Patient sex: M
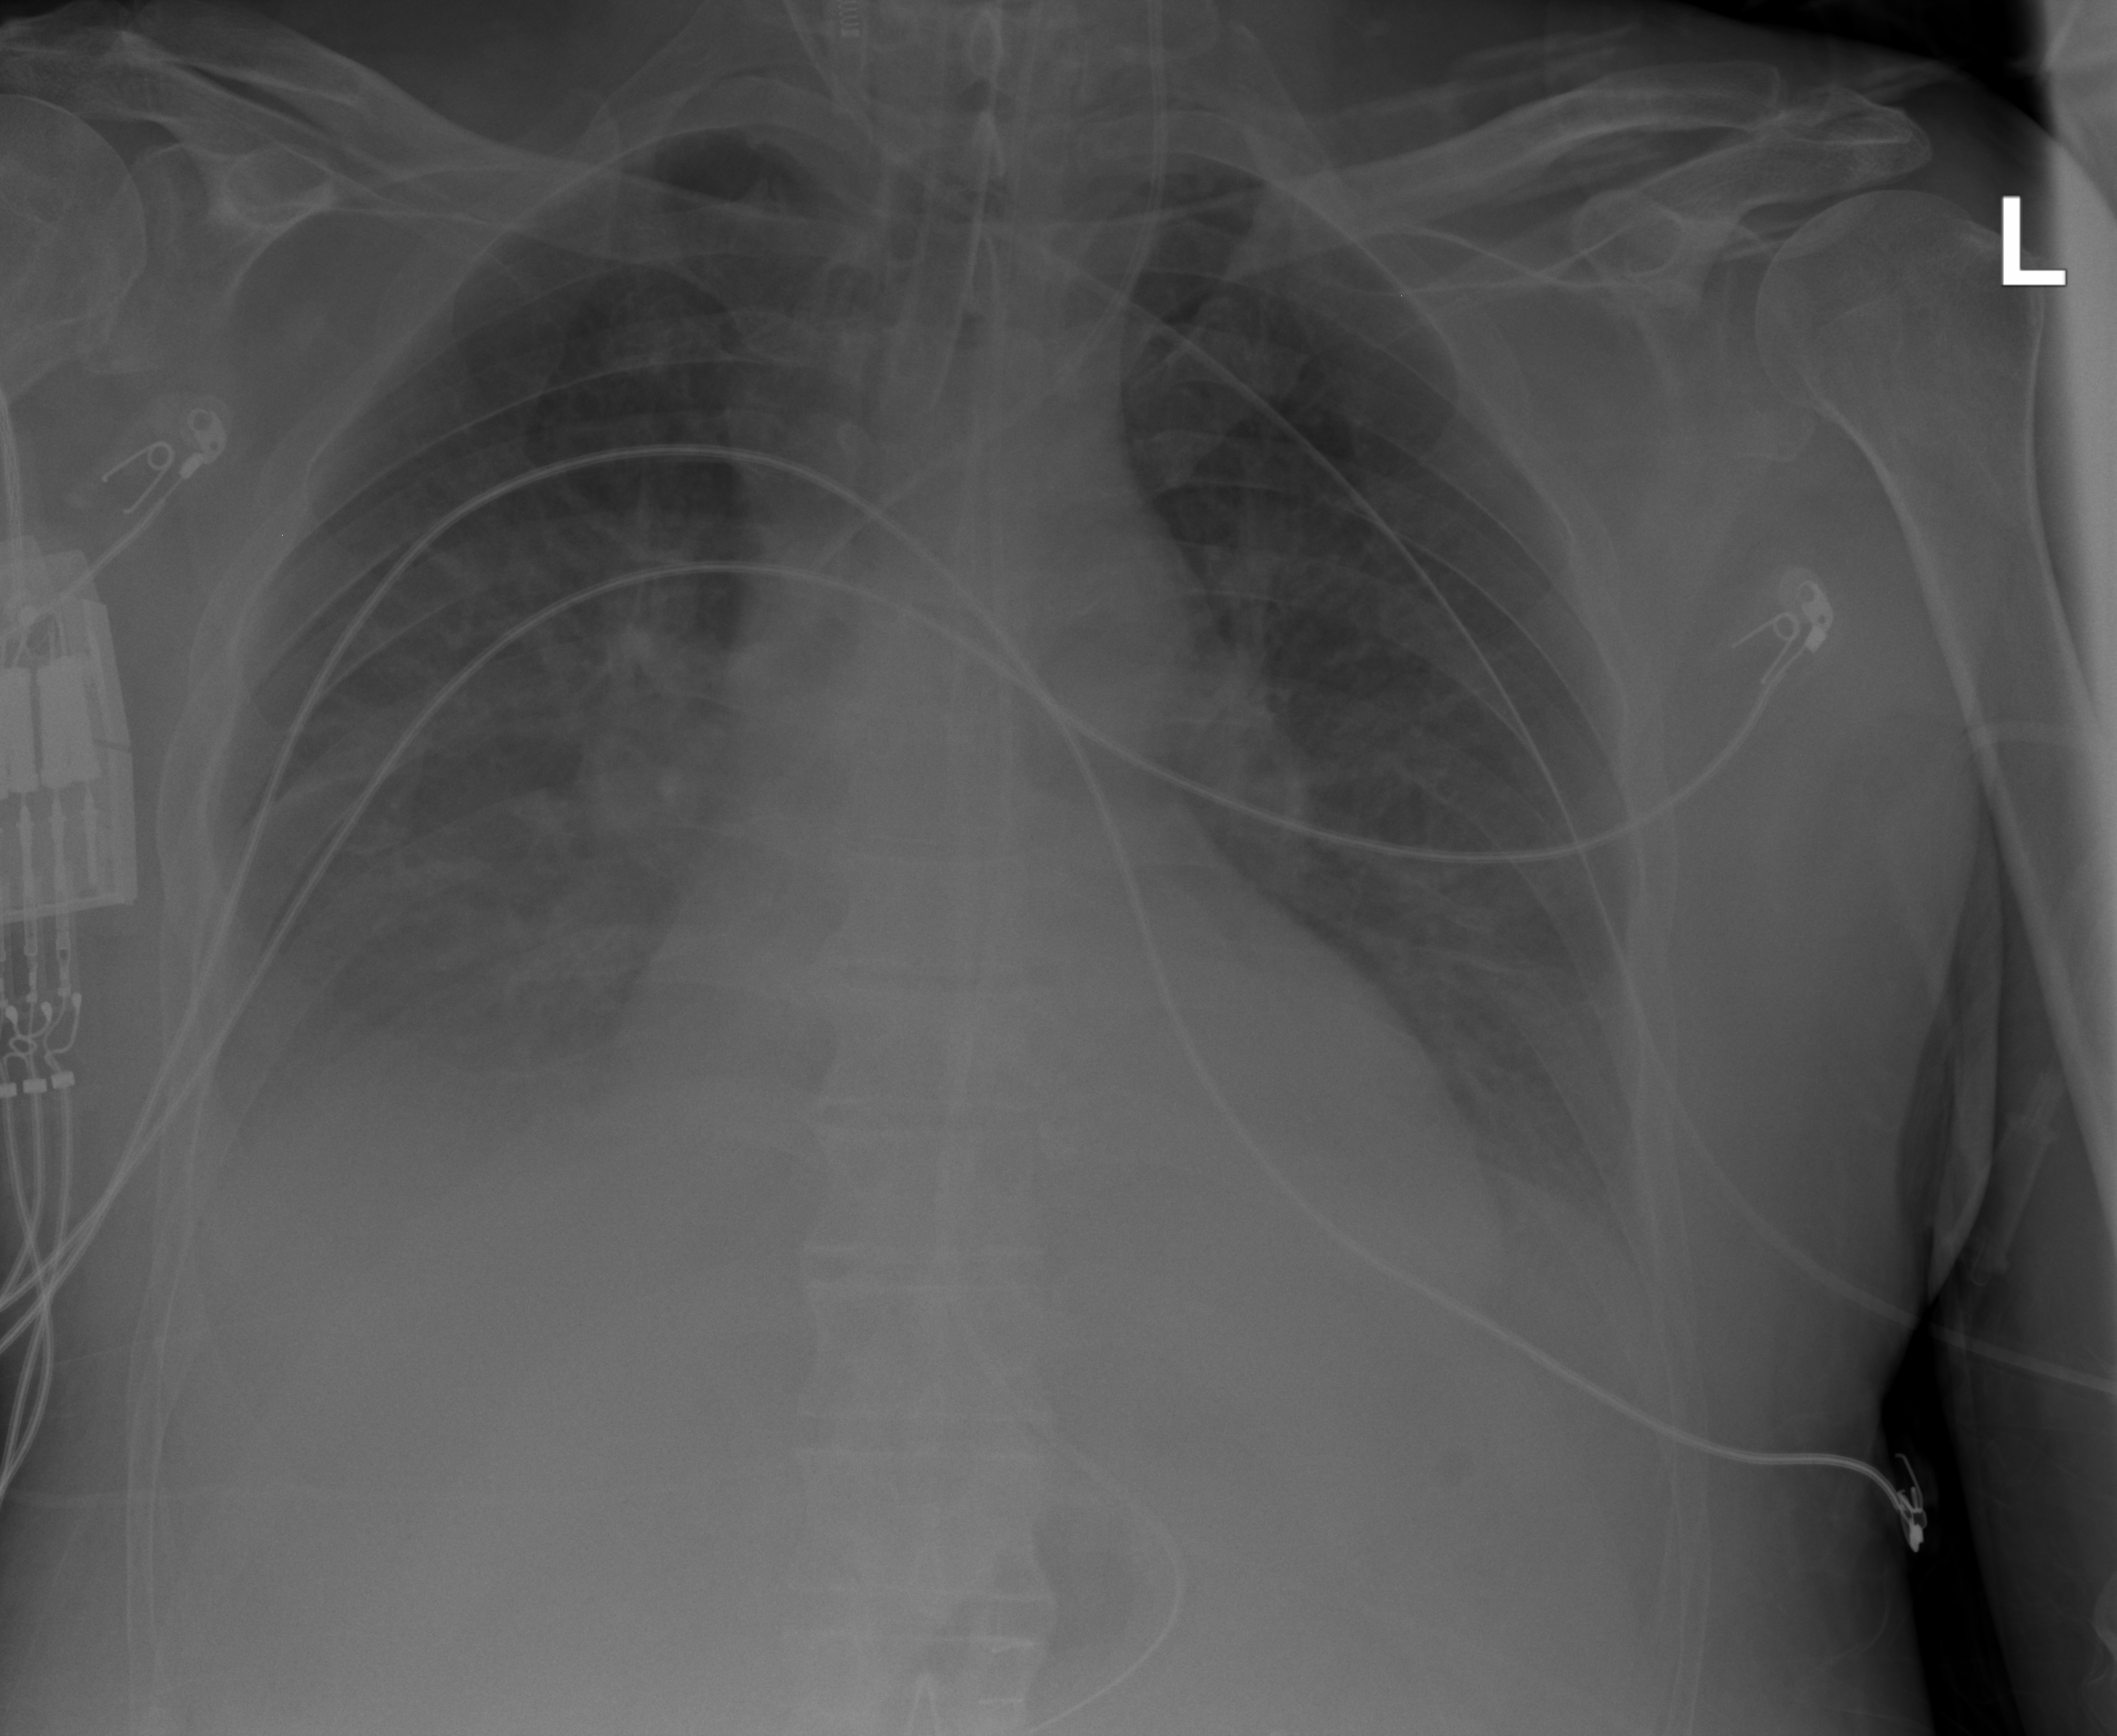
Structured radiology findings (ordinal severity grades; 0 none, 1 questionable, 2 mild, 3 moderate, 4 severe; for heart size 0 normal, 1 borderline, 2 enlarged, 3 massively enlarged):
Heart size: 1
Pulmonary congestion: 2
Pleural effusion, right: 3
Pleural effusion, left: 2
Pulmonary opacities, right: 2
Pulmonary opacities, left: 0
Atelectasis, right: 3
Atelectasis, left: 2